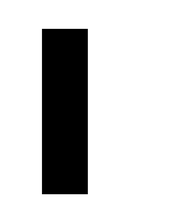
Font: Poppins-ExtraBold